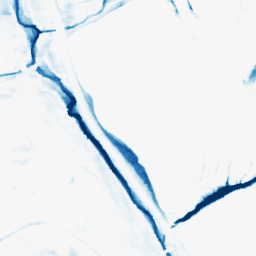
Category: morphological
Decomposition family: morphological_rect
Decomposition parameters: operation: closing
width: 20
height: 10
Upsampling method: sinc_blackman
Upsampling parameters: scale: 2
kernel_size: 16
Upsampling scale: 2